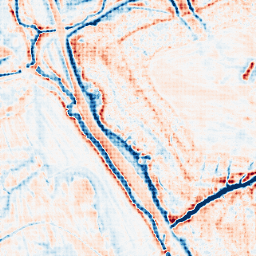
Category: edge_preserving
Decomposition family: guided
Decomposition parameters: radius: 4
eps: 0.01
Upsampling method: sinc_hamming
Upsampling parameters: scale: 8
kernel_size: 8
Upsampling scale: 8